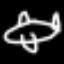
Label: airplane